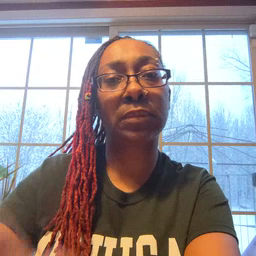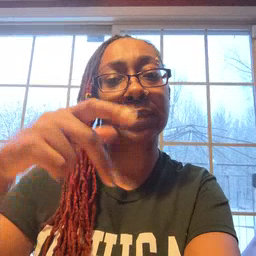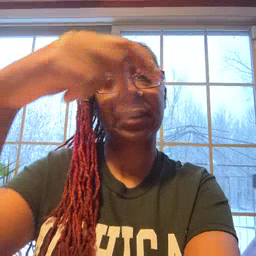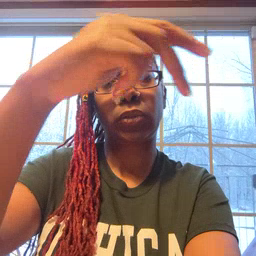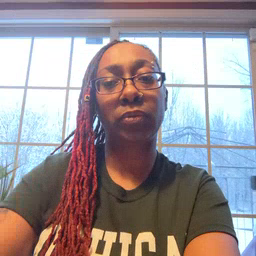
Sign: stairs